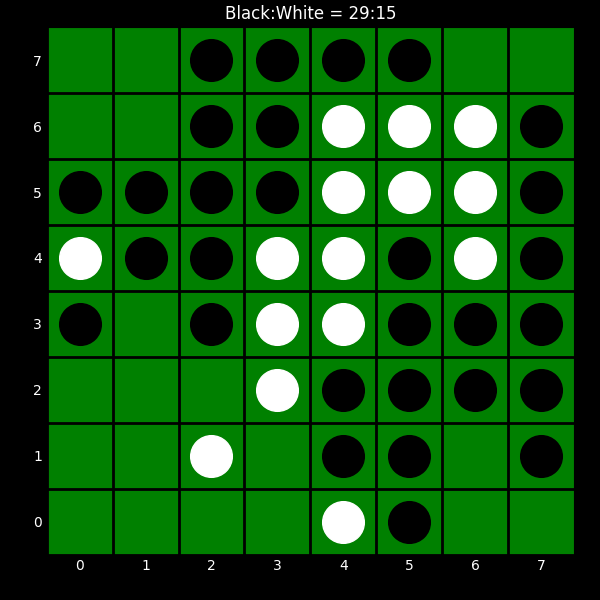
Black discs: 29
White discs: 15